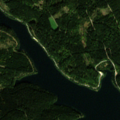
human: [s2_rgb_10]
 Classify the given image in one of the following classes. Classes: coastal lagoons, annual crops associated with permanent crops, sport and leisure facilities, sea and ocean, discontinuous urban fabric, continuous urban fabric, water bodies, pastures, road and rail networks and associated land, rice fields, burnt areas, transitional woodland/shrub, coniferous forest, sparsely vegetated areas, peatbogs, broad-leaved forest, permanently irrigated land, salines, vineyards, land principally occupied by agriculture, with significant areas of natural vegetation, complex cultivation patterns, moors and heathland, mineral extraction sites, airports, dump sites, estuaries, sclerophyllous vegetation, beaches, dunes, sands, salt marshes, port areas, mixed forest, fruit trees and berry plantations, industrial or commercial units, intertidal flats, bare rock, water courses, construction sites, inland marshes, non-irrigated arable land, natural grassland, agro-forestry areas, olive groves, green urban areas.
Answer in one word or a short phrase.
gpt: coniferous forest, transitional woodland/shrub, water bodies